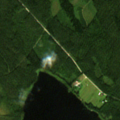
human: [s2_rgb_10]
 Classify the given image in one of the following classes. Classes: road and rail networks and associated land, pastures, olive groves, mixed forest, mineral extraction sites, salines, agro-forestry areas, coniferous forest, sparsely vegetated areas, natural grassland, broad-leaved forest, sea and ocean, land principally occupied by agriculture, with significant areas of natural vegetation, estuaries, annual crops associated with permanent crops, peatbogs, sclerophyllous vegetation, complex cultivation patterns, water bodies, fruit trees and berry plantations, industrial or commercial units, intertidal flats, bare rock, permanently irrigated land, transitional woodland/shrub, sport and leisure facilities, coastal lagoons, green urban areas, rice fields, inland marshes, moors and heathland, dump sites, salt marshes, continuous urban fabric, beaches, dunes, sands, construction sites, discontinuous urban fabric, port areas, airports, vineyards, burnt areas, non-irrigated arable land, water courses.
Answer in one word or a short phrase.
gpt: coniferous forest, mixed forest, water bodies